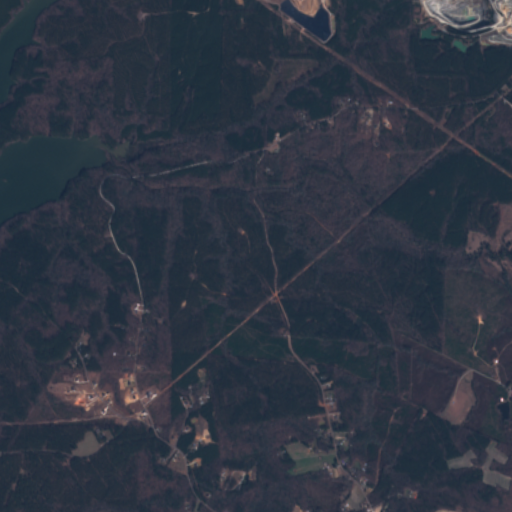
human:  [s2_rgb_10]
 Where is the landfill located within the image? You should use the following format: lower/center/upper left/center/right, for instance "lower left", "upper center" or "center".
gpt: The landfill is located in the upper right of the image.
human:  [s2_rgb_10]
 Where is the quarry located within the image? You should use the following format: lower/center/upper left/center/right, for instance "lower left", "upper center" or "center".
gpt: The quarry is located in the upper right of the image.
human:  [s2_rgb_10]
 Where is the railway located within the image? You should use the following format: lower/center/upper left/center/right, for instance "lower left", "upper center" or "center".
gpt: The railway is located in the lower of the image.
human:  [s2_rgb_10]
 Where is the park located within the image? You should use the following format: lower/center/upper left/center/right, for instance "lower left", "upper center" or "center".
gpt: There is no park in the image.